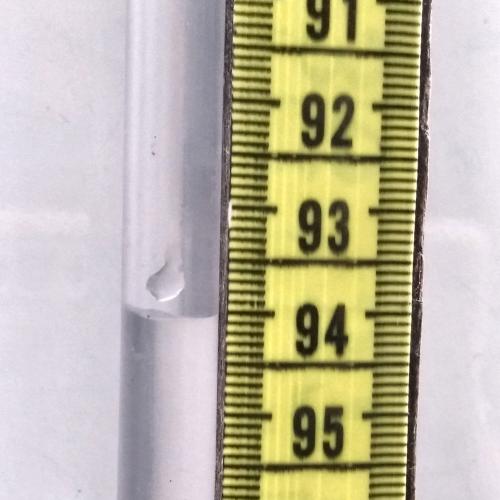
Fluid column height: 94.1 cm